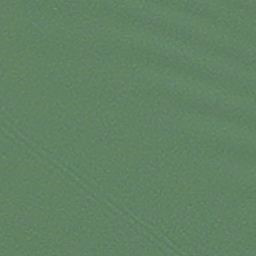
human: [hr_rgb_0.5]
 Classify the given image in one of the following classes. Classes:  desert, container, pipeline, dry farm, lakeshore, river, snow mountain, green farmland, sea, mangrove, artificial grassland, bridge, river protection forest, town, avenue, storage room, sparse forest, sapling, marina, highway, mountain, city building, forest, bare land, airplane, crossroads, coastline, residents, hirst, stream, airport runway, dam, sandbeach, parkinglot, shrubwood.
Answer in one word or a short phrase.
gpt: sea